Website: home-depot
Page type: address-validator
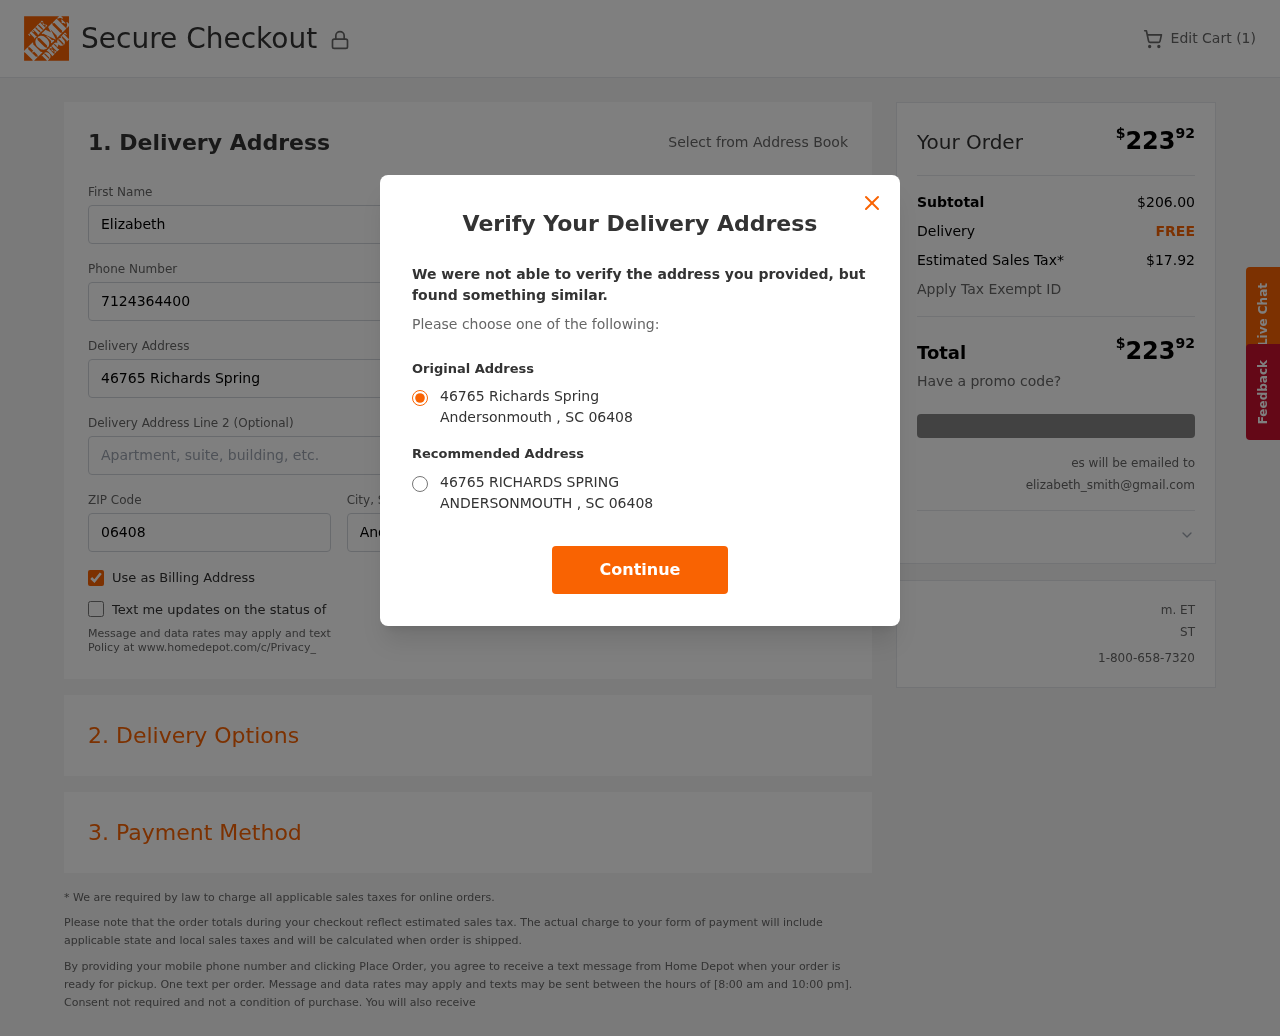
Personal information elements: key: PII_CITY
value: Andersonmouth
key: PII_EMAIL
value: elizabeth_smith@gmail.com
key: PII_POSTCODE
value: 06408
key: PII_STATE_ABBR
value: SC
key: PII_STREET
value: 46765 Richards Spring
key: PII_FIRSTNAME
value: Elizabeth
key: PII_LASTNAME
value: Smith
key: PII_PHONE
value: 7124364400
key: PII_CITY_STATE
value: Andersonmouth, SC
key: PII_STREET_ALT
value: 46765 RICHARDS SPRING
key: PII_CITY_ALT
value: ANDERSONMOUTH
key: PII_POSTCODE_FULL
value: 06408
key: PII_POSTCODE_NUMERIC
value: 6408
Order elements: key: ORDER_NUM_ITEMS
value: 1
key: ORDER_TOTAL
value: $22392
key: ORDER_SUBTOTAL
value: $206.00
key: ORDER_SHIPPING_COST
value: FREE
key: ORDER_TAX
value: $17.92